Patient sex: M
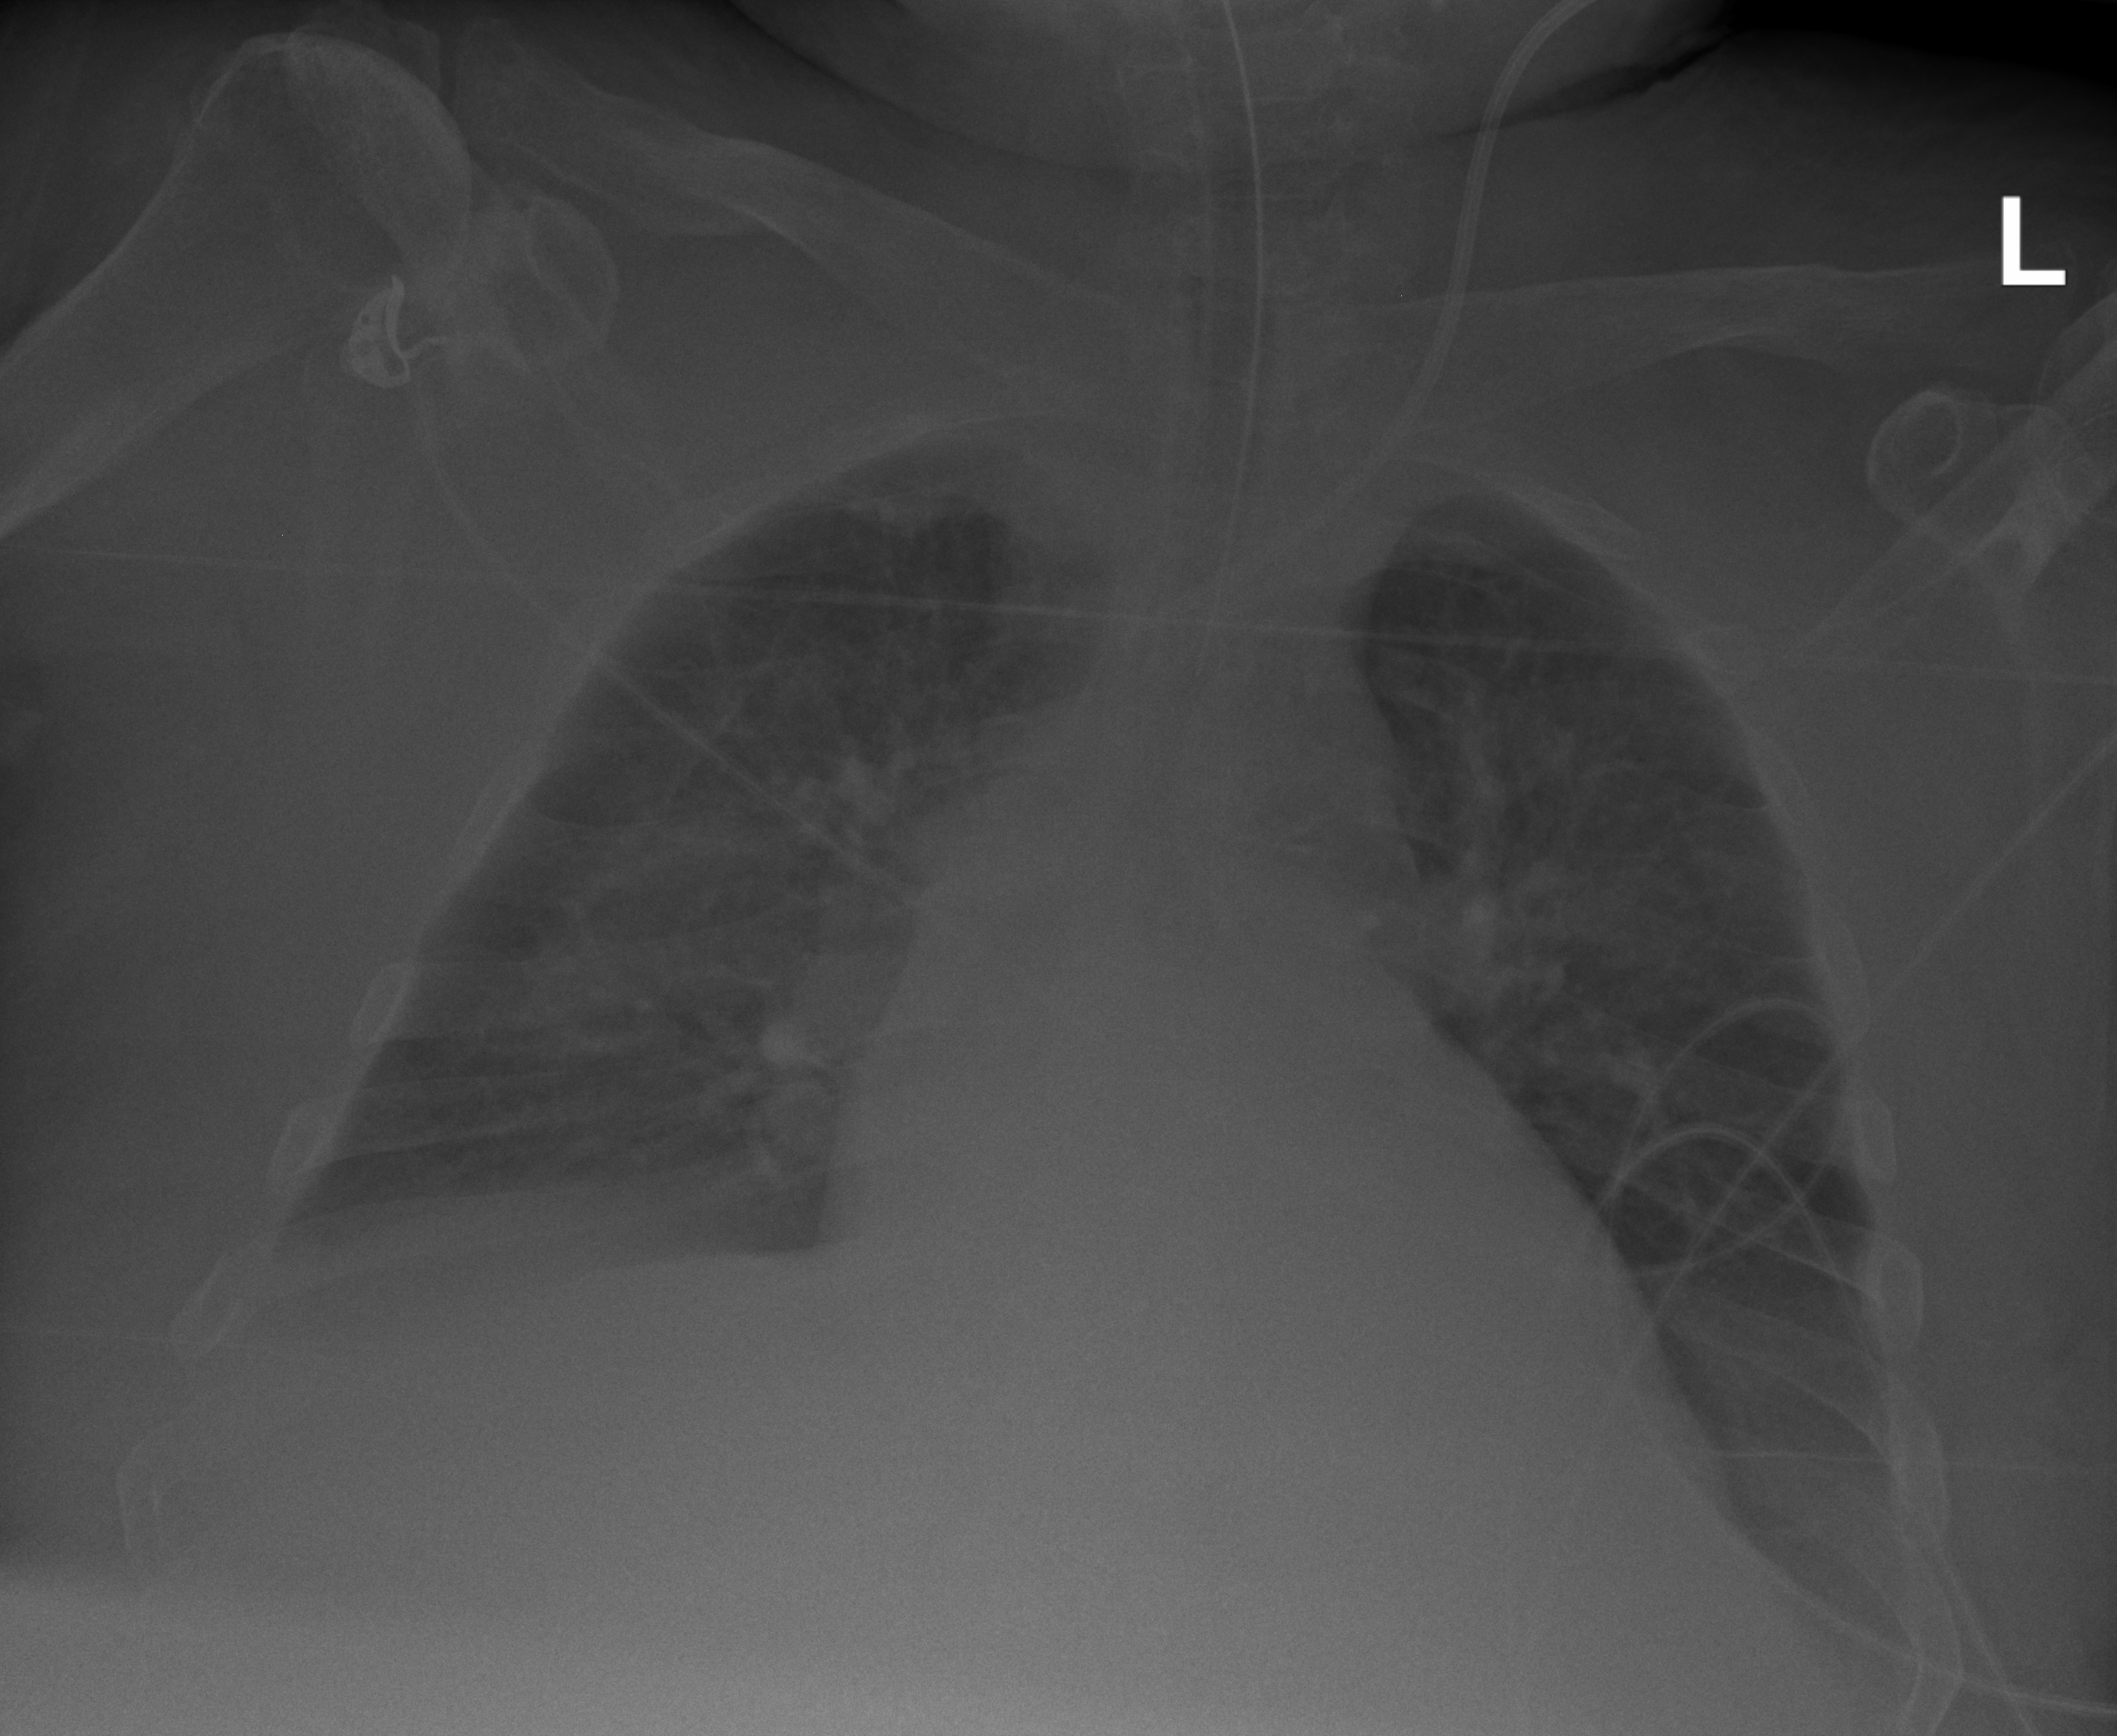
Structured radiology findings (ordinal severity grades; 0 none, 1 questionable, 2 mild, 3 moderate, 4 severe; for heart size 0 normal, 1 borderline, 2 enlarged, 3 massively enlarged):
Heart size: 0
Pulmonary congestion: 2
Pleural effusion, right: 0
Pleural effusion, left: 0
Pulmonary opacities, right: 2
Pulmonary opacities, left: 2
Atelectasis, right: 2
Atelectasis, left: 2